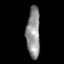
Tissue: lung
Cell type: Epithelial cells
Senescence score: 0.1265
Nuclear area (px): 677
Mean DAPI intensity: 143.298